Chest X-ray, AP view. Patient: 48 years old, sex M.
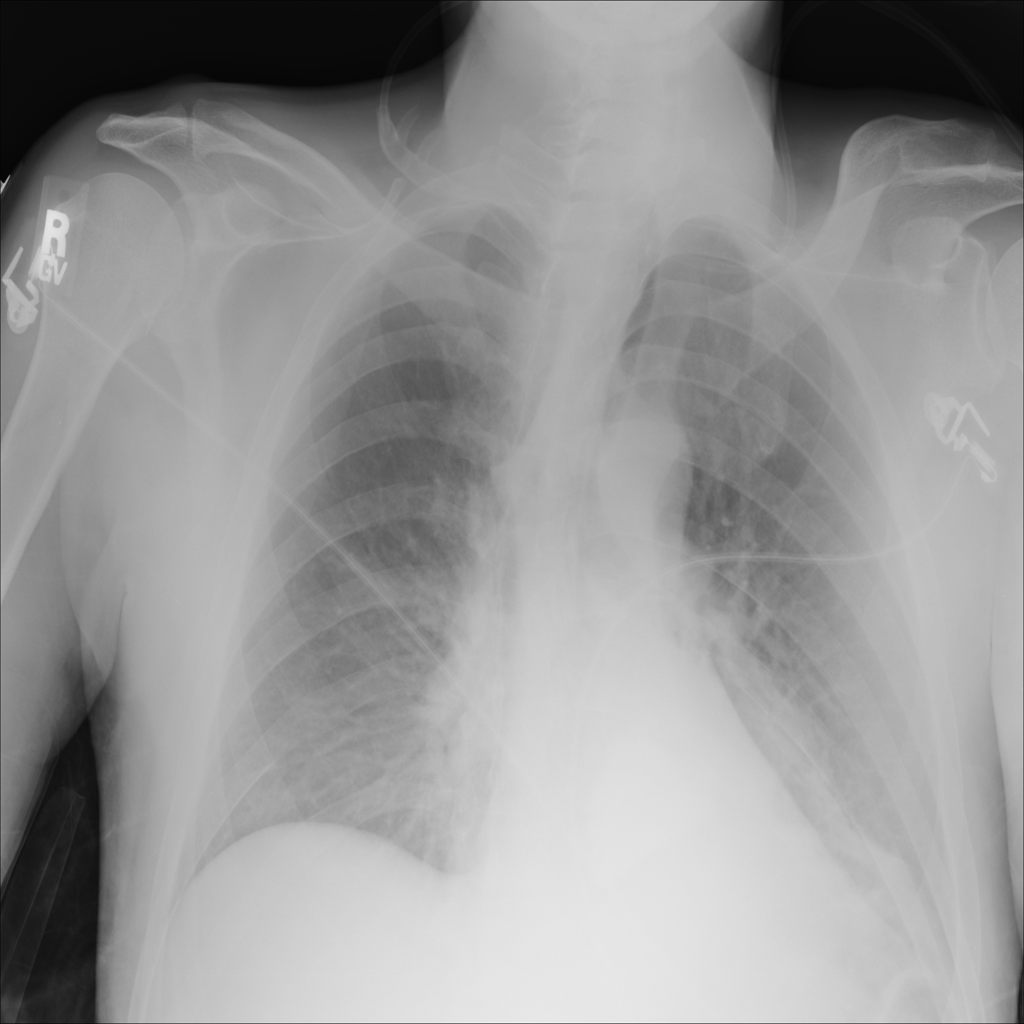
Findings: No Finding